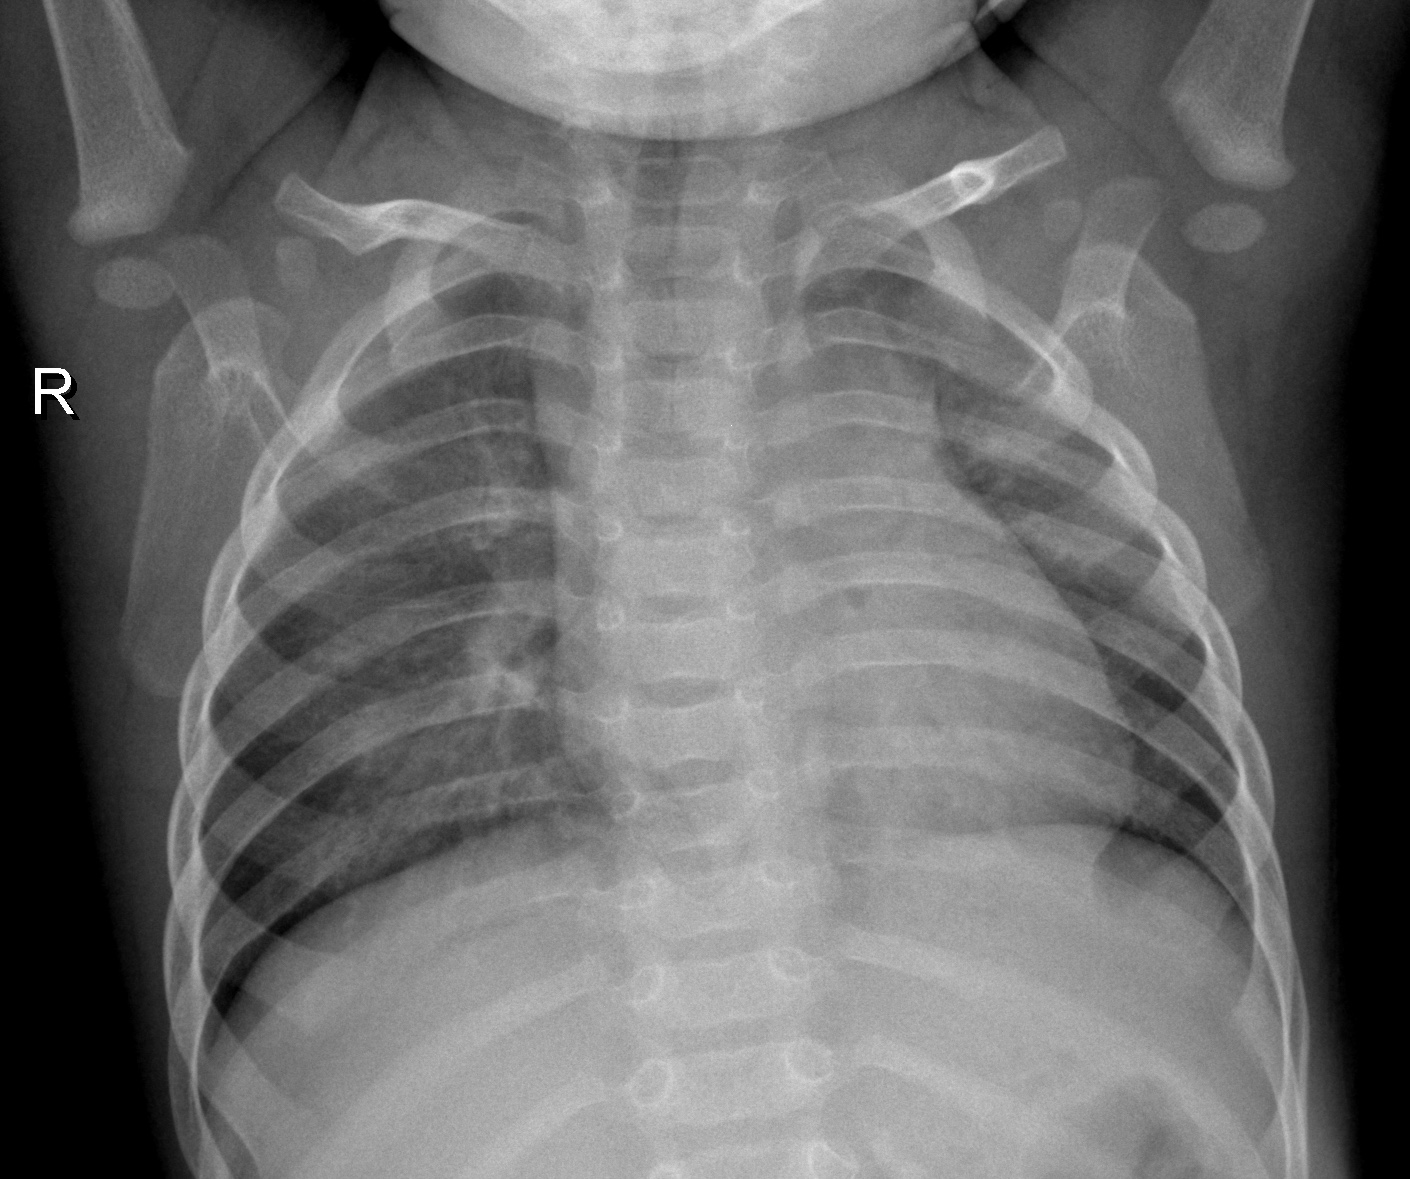
Diagnosis: NORMAL